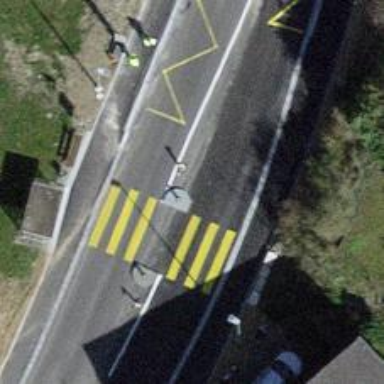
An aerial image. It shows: Bus stop equipped with public transport stop position.